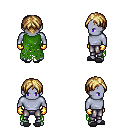
a pixel art fantasy rpg character, male body template, dark elf, purple skin, green tattered cape, metal pants, blonde parted hairstyle, gold gloves, gray slippers, four views (front, back, left, right), 2x2 character sprite sheet, small pixel art, hard edges, no anti-aliasing